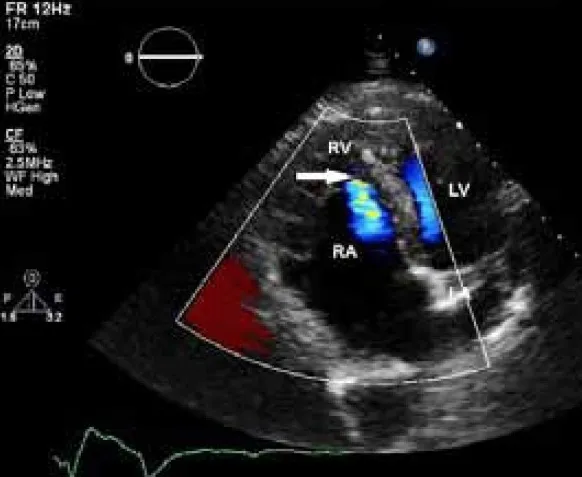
Apical four-chamber view in transthoracic echocardiography, showing Ebstein's anomaly with mild-to-moderate tricuspid regurgitation (arrow) and right ventricular and atrial dilation.
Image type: radiology (ultrasound)